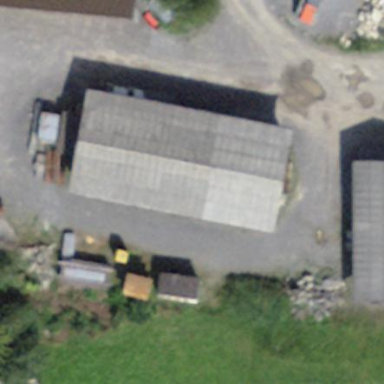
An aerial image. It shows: Rural barn.